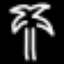
Label: palm tree